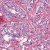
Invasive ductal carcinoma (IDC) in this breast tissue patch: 1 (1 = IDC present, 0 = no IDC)